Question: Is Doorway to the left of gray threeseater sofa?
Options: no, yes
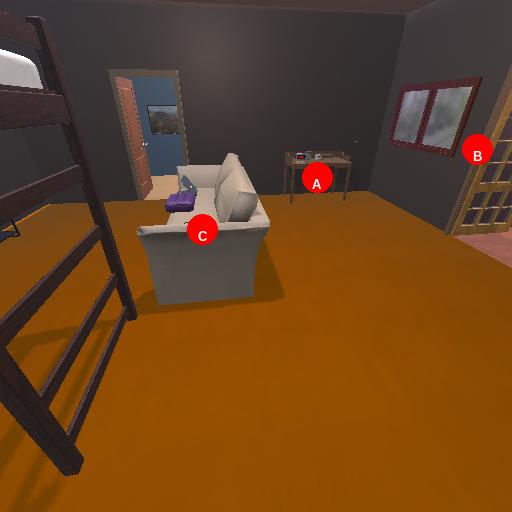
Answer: no